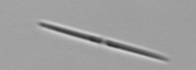
Label: pennate_Pseudo-nitzschia